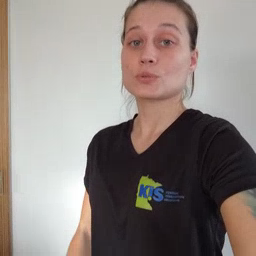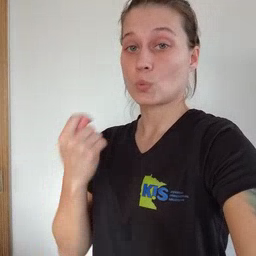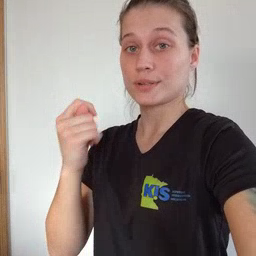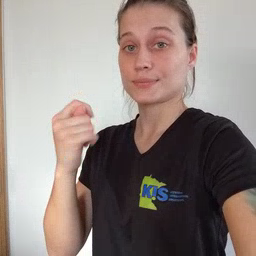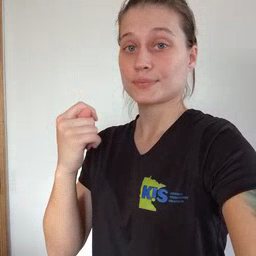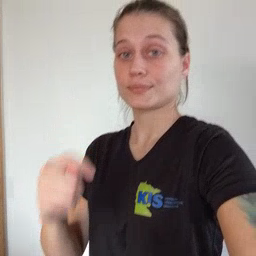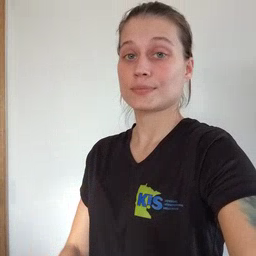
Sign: toy